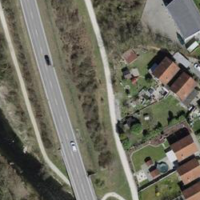
EUNIS habitat code: 54
Species observed at this site:
Lamium galeobdolon